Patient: sex F, age 72
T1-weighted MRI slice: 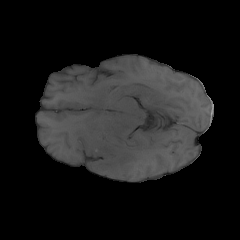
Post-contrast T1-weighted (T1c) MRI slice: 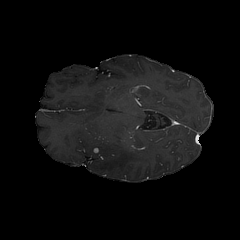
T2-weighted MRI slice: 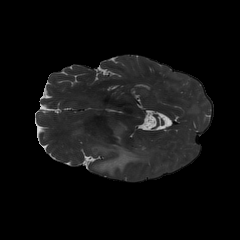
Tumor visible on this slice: yes
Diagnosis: Glioblastoma, IDH-wildtype
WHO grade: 4